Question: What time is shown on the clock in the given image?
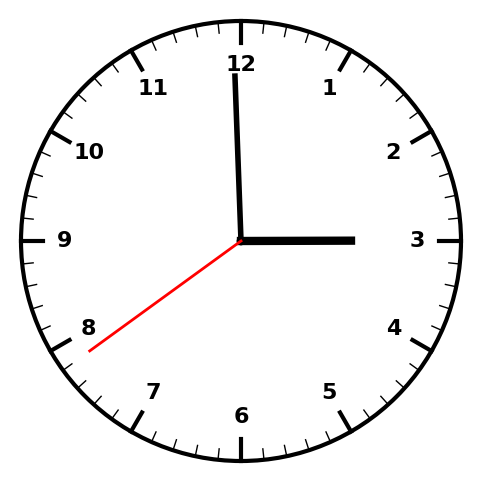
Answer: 02:59:39